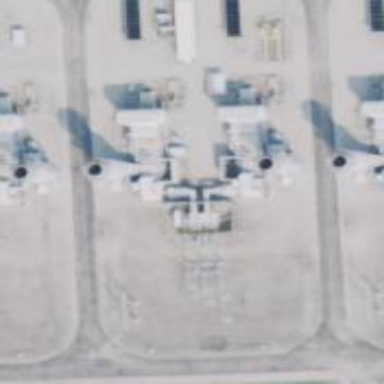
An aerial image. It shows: Gas turbine power generator.